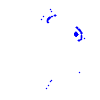
Particle: electron